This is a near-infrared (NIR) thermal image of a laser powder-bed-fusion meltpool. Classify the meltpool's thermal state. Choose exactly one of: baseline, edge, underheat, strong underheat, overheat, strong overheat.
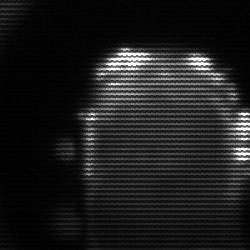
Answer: baseline